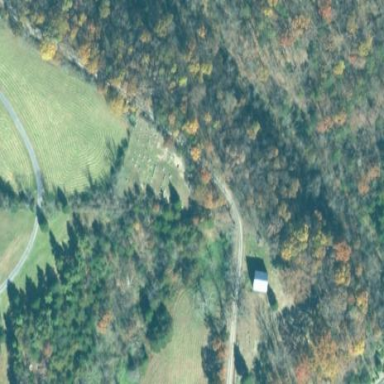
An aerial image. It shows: Cemetery.